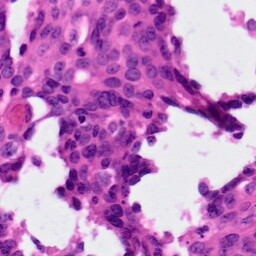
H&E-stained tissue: Ovarian